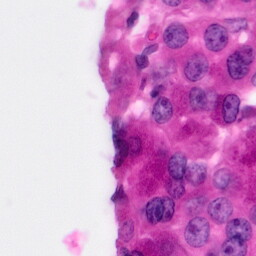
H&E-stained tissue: Pancreatic